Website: slack
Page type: payment
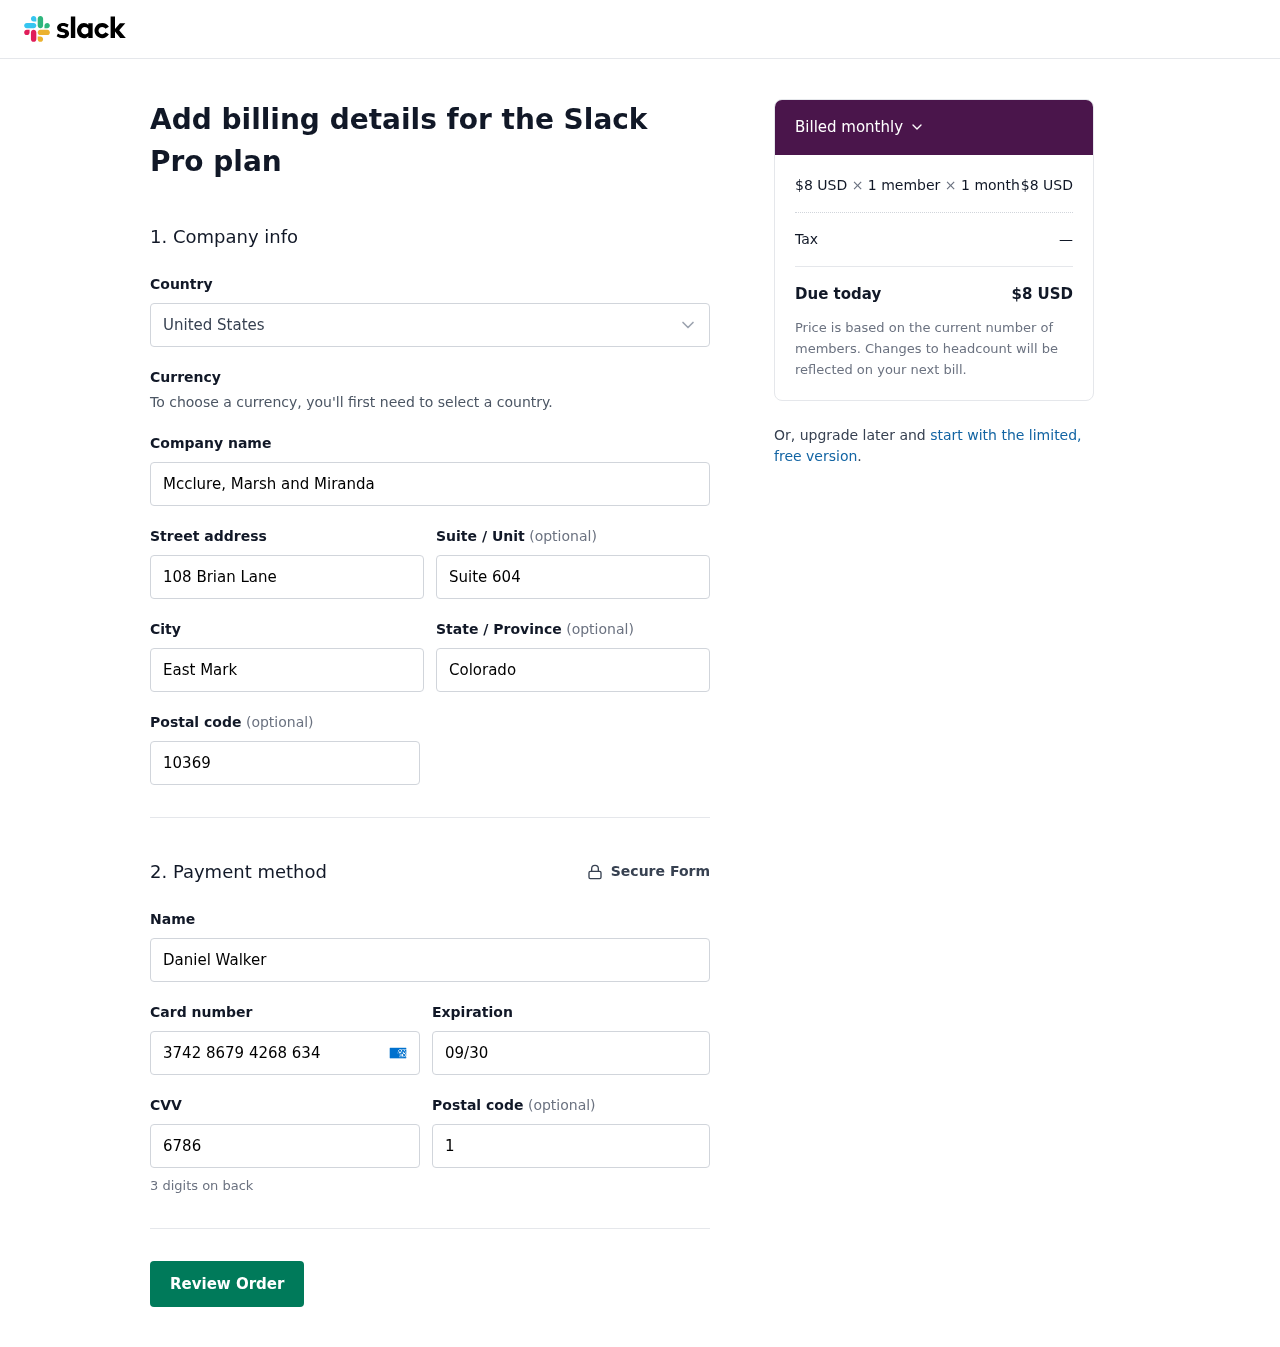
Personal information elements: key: PII_COUNTRY
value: United States
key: PII_COMPANY
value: Mcclure, Marsh and Miranda
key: PII_STREET
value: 108 Brian Lane
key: PII_STREET2
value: Suite 604
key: PII_CITY
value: East Mark
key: PII_STATE
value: Colorado
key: PII_POSTCODE
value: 10369
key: PII_FULLNAME
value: Daniel Walker
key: PII_CARD_NUMBER
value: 3742 8679 4268 634
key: PII_CARD_EXPIRY
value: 09/30
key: PII_CARD_CVV
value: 6786
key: PII_POSTCODE2
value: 14915
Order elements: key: ORDER_PRICE_PER_MEMBER
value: $8 USD
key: ORDER_NUM_MEMBERS
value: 1 member
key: ORDER_NUM_MONTHS
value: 1 month
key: ORDER_SUBTOTAL
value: $8 USD
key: ORDER_TAX
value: —
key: ORDER_TOTAL
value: $8 USD